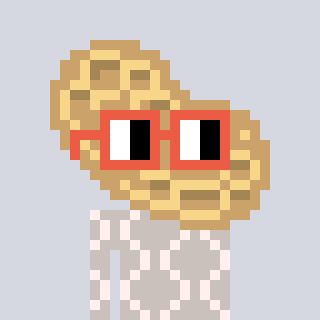
a pixel art character with square orange glasses, a peanut-shaped head and a foggrey-colored body on a cool background